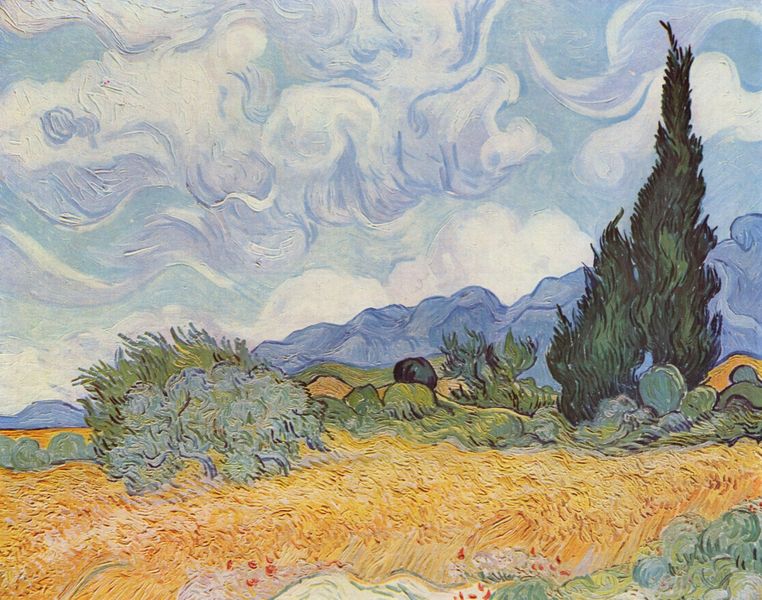
Titel: Getreidefeld mit Zypressen
Künstler: Vincent van Gogh
Standort: London
Institution: Tate Gallery
Schlagwörter: baum, berg, blau, felsen, gemälde, himmel, schatten, weiß, wolken, aquarell, bäume, gelb, grün, impressionismus, landschaft, bewegung, blumen, frankreich, grau, hell, licht, schwarz, gras, rot, weg, wiese, wolke, expressionismus, malerei, symbolismus, stein, steine, öl, feld, felder, horizont, hügel, natur, sonnenaufgang, strauch, weite, wind, busch, büsche, gebüsch, pastos, sonne, sträucher, wiesen, land, mais, zypressen, schnell, sommer, wellen, süden, moderne, acker, getreide, heu, korn, weizen, berge, fels, gebirge, vegetation, linien, südfrankreich, van gogh, ölgemälde, luft, sturm, wehen, duktus, impressionistisch, kornfeld, gogh, provence, himmle, alpen, zypresse, wirbel, mohn, mohnblumen, nadelbaum, tanne, kunst, pinselstrich, vincent van gogh, expressiv, feldrand, nadelbäume, pinie, vincent, horizint, getreidefeld, brise, linein, schwungvoll, weizenfeld, arles, himmwl, mohnblume, landhschaft, kornfelder, wallung, metropolitan, beseeltheit, buschz, frankreicha, idillisch, lft